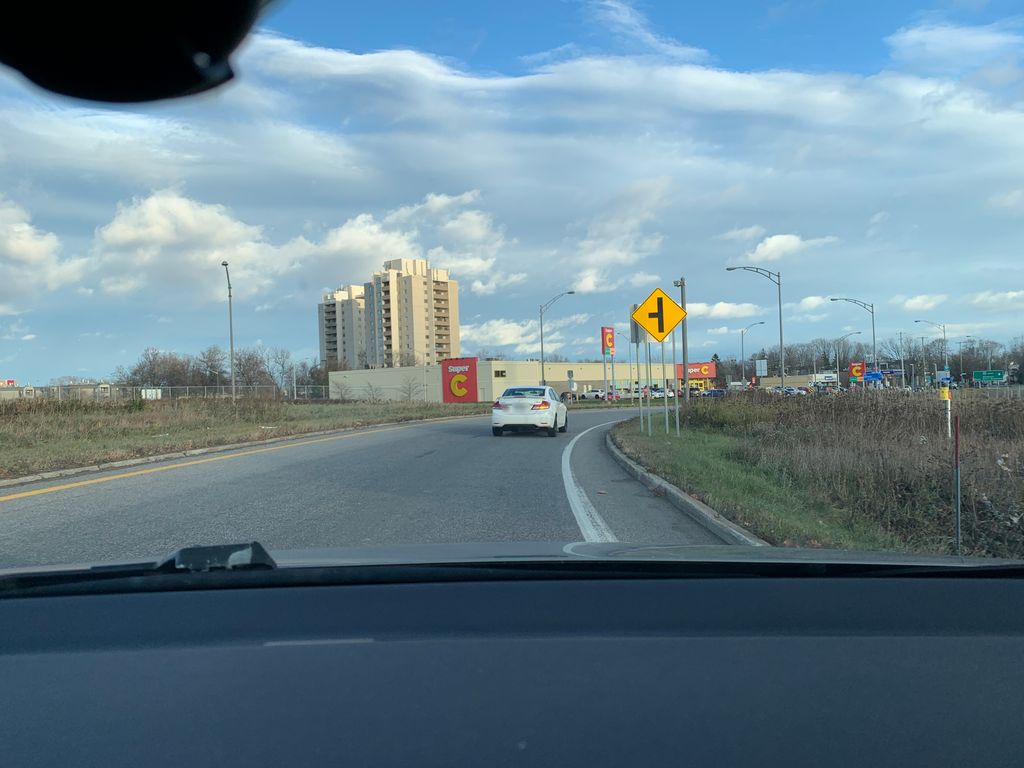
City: quebec_city